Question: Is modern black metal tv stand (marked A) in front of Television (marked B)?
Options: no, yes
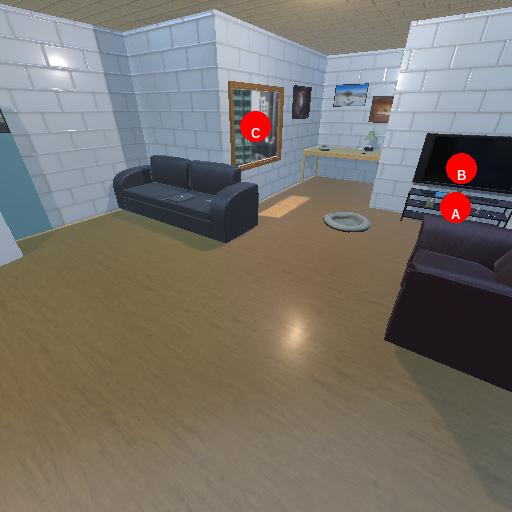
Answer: no